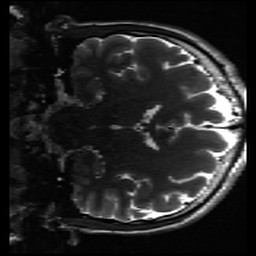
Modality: inplaneT2
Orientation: coronal